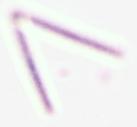
Label: Thalassionema